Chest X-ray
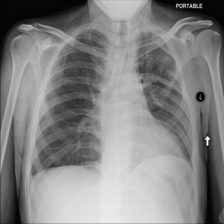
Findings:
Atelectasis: negative
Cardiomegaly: negative
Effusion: negative
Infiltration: negative
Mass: negative
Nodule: negative
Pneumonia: negative
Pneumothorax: negative
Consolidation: negative
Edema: negative
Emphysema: negative
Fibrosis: negative
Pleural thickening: negative
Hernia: negative